Field crop: maize
Growth stage: 1
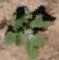
Species: chenopodium